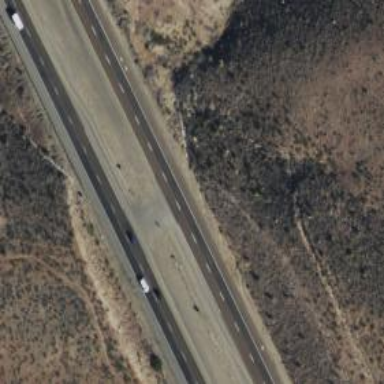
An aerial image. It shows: Trunk link highway.